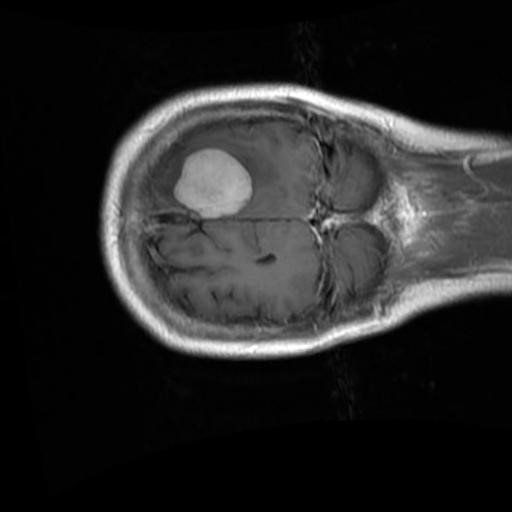
Label: brain_menin